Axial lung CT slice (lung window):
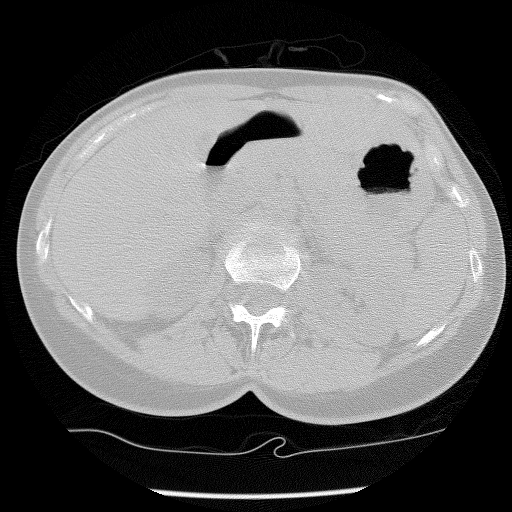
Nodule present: no